Question: <URL>I am having a problem adding a video file to my project. When I copy the file to raw files, the icon type shows like it is an xml file instead of a question mark, and when I try to call the file I can't because the file type changed from media file to xml file.
I tried to use many video files but the problem persists.

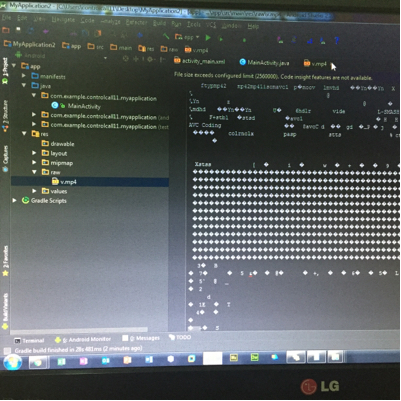
Answer: If I am able to get your question right, you are not able to play a video file.
There are several ways one can play a video in android and the easiest would be to place a video file (.mp4 extension recommended) in a raw folder (create one if you don't have it) inside of your res folder. And please get a video from <URL>.
Place the video in your raw folder as mentioned above.
You can play the video by placing a 'VideoView' in your xml.
'''
<?xml version="1.0" encoding="utf-8"?>
<LinearLayout
android:id="@+id/LinearLayout01"
android:layout_height="fill_parent"
android:paddingLeft="2px"
android:paddingRight="2px"
xmlns:android="http://schemas.android.com/apk/res/android"
android:paddingTop="2px"
android:paddingBottom="2px"
android:layout_width="fill_parent"
android:orientation="vertical">
<VideoView
android:layout_height="fill_parent"
android:layout_width="fill_parent"
android:id="@+id/VideoView" />
</LinearLayout>
'''
'''
VideoView view = (VideoView)findViewById(R.id.videoView);
String path = "android.resource://" + getPackageName() + "/" + R.raw.video_file;
view.setVideoURI(Uri.parse(path));
view.start();
'''
where video_file in 'R.raw.video_file' is your video file name. If your video file name is 'boom.mp4' then you can write 'R.raw.boom'.